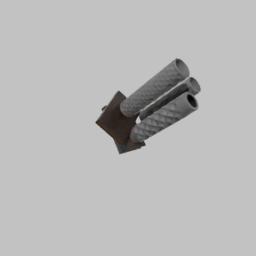
Label: decoration